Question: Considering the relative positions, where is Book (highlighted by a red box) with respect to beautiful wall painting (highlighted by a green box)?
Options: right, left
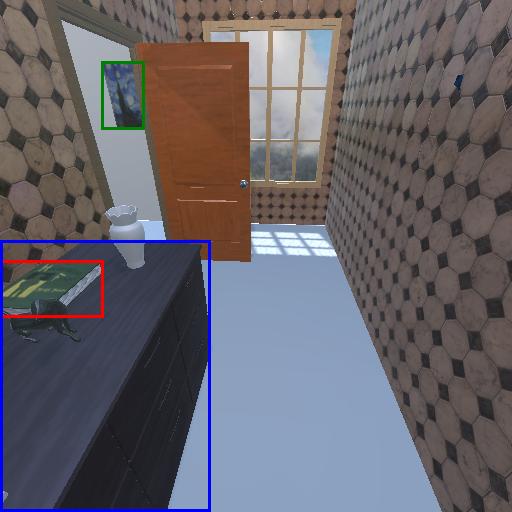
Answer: right